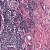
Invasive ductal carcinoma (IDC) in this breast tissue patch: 0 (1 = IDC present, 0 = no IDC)